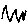
Label: zigzag